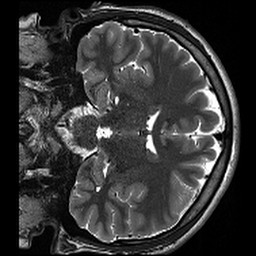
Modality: T2w
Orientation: coronal
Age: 20
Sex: male
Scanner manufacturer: siemens
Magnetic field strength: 3 T
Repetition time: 13.15 s
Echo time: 0.082 s